Interaction volume radius: 10 \u00c5
Interaction volume height: 20 \u00c5
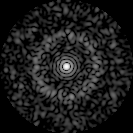
Disorder parameter: 0.8397